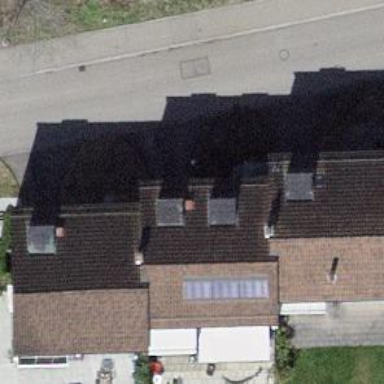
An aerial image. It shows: Residential building.